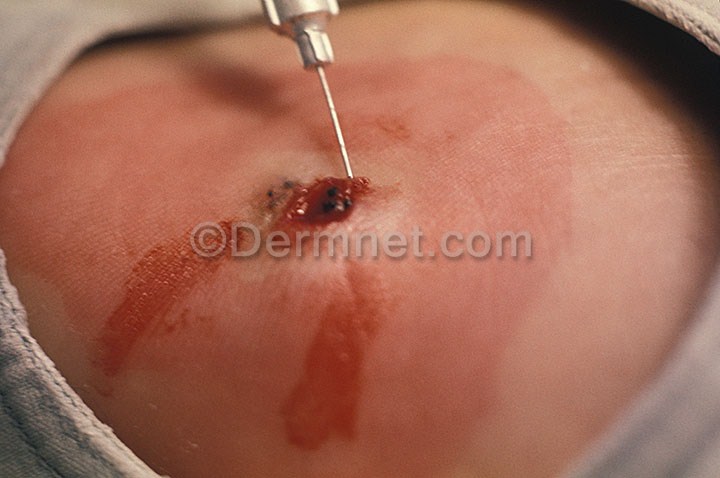
Disease: Tinea Ringworm Candidiasis and other Fungal Infections